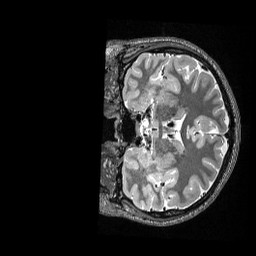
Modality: T2w
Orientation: coronal
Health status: healthy
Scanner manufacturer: siemens
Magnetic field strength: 3 T
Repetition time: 3.2 s
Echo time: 0.565 s